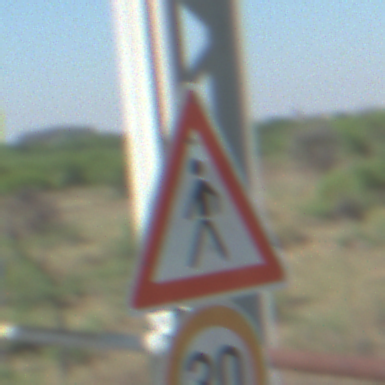
Verkehrszeichen: FussgaengerRechts
Zusatzzeichen unten: Geschwindigkeit30
Umgebung: Outdoor, Special
Tageszeit: MorningAfternoon
Wetter: Clear
Licht: Natural
Jahreszeit: NotSpecified
Kontrast: HighContrast